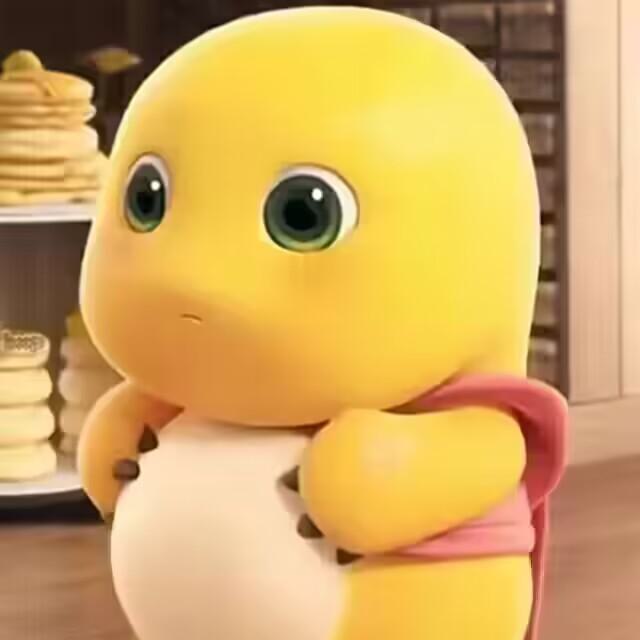
Label: nailong